Question: Example:
I am in the "Contact" page. I want the "Contact" menu item to be at 100% opacity and the rest at 30% opacity.
I am in the "About" page. I want the "About" menu item to be at 100% opacity and the rest at 30% opacity.
My menu is this:

HTML:
'''
<ul class="menu">
<li class="menu-item menu-item-1"><a href="some_link">Home</a></li>
<li class="menu-item menu-item-2 current-menu-item"><a href="some_link">Contact</a></li>
<li class="menu-item menu-item-3"><a href="some_link">About</a></li>
</ul>
'''
CSS:
'''
.menu .menu-item-1 {background: url('images/image1.jpg');}
.menu .menu-item-1 a {background: url('images/transparent-black-border-1.png') no-repeat; background-position: bottom;}
.menu .menu-item-2 {background: url('images/image2.jpg');}
.menu .menu-item-2 a {background: url('images/transparent-black-border-2.png') no-repeat; background-position: bottom;}
.menu .menu-item-3 {background: url('images/image3.jpg');}
.menu .menu-item-3 a {background: url('images/transparent-black-border-3.png') no-repeat; background-position: bottom;}
'''
When the .current-menu-item class appears, that menu item should be at 100 opacity and the others at 30%. Also the .menu .menu-item-1 background image should fade too, not only the a-tag.
Can you help me?
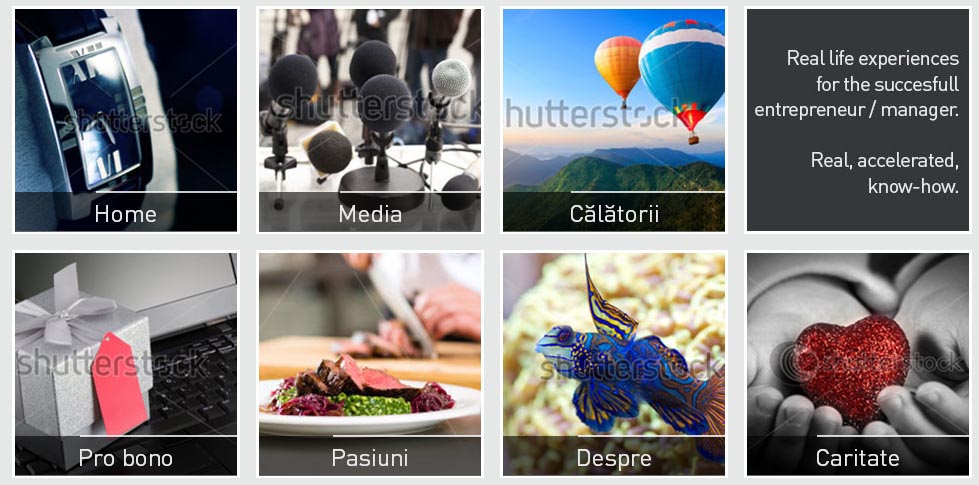
Answer: You can use the not() function..
<URL>
JS:
'''
$(".menu-item").on('mouseenter', function(){
$(".menu-item").find('a').not($(this).find('a')).css('opacity','0.3')
}).on('mouseleave', function(){
$(".menu-item").find('a').css('opacity','1');
});
'''
HTML:
'''
<ul class="menu">
<li class="menu-item"><a href="some_link">Some text</a></li>
<li class="menu-item"><a href="some_link">Some text</a></li>
<li class="menu-item"><a href="some_link">Some text</a></li>
</ul>
'''
Note: Having an anchor-tag inside an ul is a bad practice. There should be only li-tags inside an ul. Therefor I put the a-tag inside each list.
E: After your update you say you want to have the current page on opacity 1 all the time and the rest on 0.3. On hover you want the hovered li element to go on 1 as well.
<URL>
In your HTML markup you set the class active at each page for the desired menu-item. Give that class an opacity of 1 and the rest of the menu items an opacity of 0.3. On hover do not touch the active class but the others.
HTML:
'''
<ul class="menu">
<li class="menu-item active"><a href="some_link">Home</a></li>
<li class="menu-item"><a href="some_link">Page1</a></li>
<li class="menu-item"><a href="some_link">Page2</a></li>
</ul>
'''
CSS:
'''
.menu-item {
opacity: 0.3;
}
.active {
opacity: 1;
}
'''
JS:
'''
$(".menu-item").on('mouseenter', function(){
$(this).not('.active').css('opacity','1')
}).on('mouseleave', function(){
$(this).not('.active').css('opacity','0.3');
});
'''